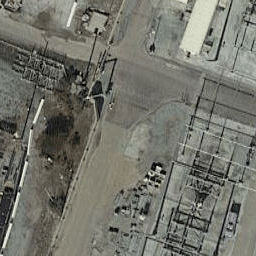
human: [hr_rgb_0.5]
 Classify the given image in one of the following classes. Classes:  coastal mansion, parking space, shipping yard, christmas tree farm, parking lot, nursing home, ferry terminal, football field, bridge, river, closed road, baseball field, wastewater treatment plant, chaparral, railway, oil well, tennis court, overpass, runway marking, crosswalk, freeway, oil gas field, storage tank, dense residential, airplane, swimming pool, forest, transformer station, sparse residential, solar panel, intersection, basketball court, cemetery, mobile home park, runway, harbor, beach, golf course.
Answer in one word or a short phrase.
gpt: transformer station